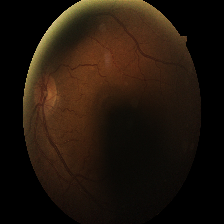
Diabetic retinopathy grade: Moderate